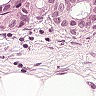
Metastatic tissue present: yes